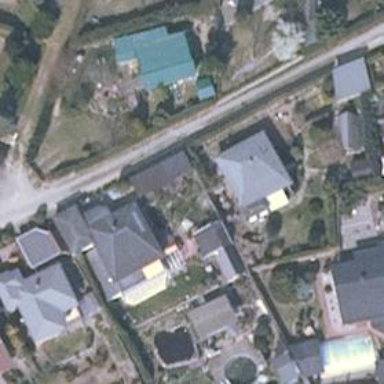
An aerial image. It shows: Residential road.